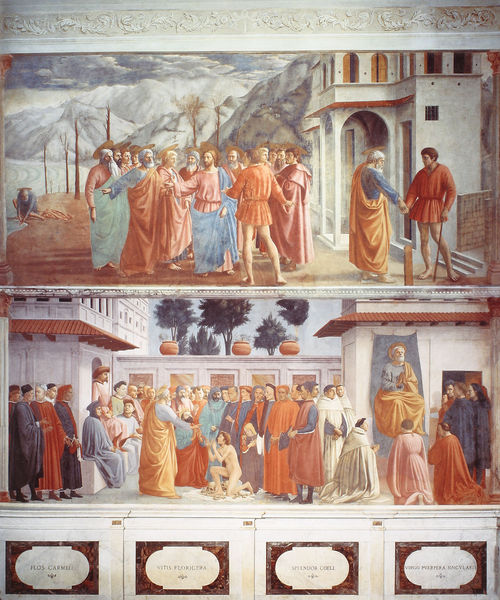
Titel: Fresken der Cappella Brancacci in S. Maria del Carmine
Künstler: Masolino da Panicale
Standort: Florenz, S. Maria del Carmine, Cappella Brancacci (EU - I - Toskana)
Schlagwörter: baum, berg, mann, meer, nackt, nackter, bäume, gelb, landschaft, menschen, see, fenster, männer, säulen, gebäude, haus, rot, leute, malerei, ornament, rahmen, vase, schrift, bogen, italien, zwei, berge, hof, hafen, floral, wandgemälde, wandmalerei, stuck, stufen, palast, abschied, knien, fries, jesus, fresken, begrüssung, bettler, mönche, fresko, wandbild, gefäße, bitte, petrus, szenen, münze, tafeln, wandbemalung, apostel, schrifttafeln, bildzyklus